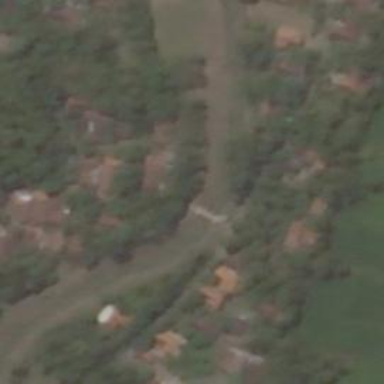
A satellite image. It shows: Residential road with bridge.